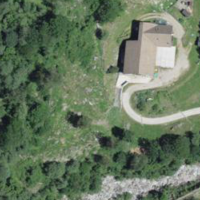
EUNIS habitat code: 41
Species observed at this site:
Saxifraga cotyledon